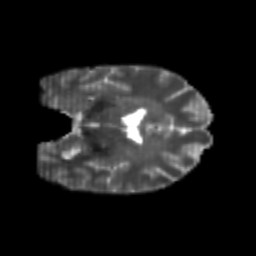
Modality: T2w
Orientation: coronal
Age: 22
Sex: female
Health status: healthy
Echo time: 0.074 s